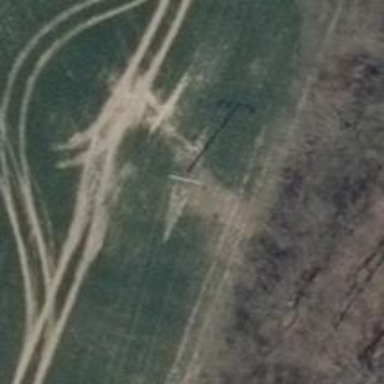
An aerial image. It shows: Power pole.